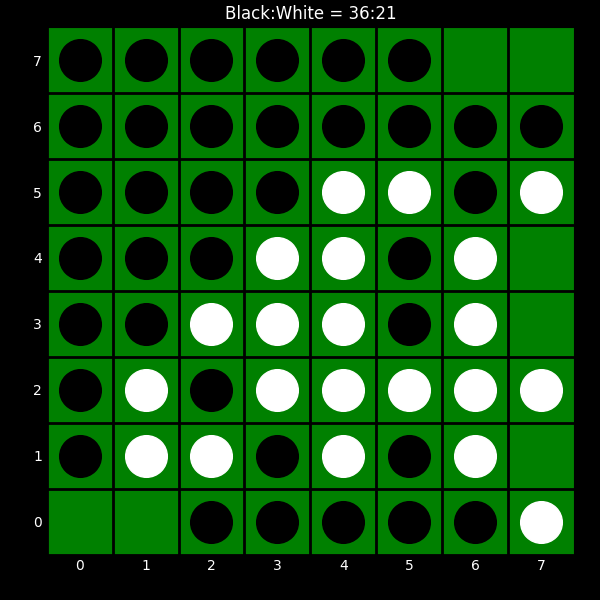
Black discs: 36
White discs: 21